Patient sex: F
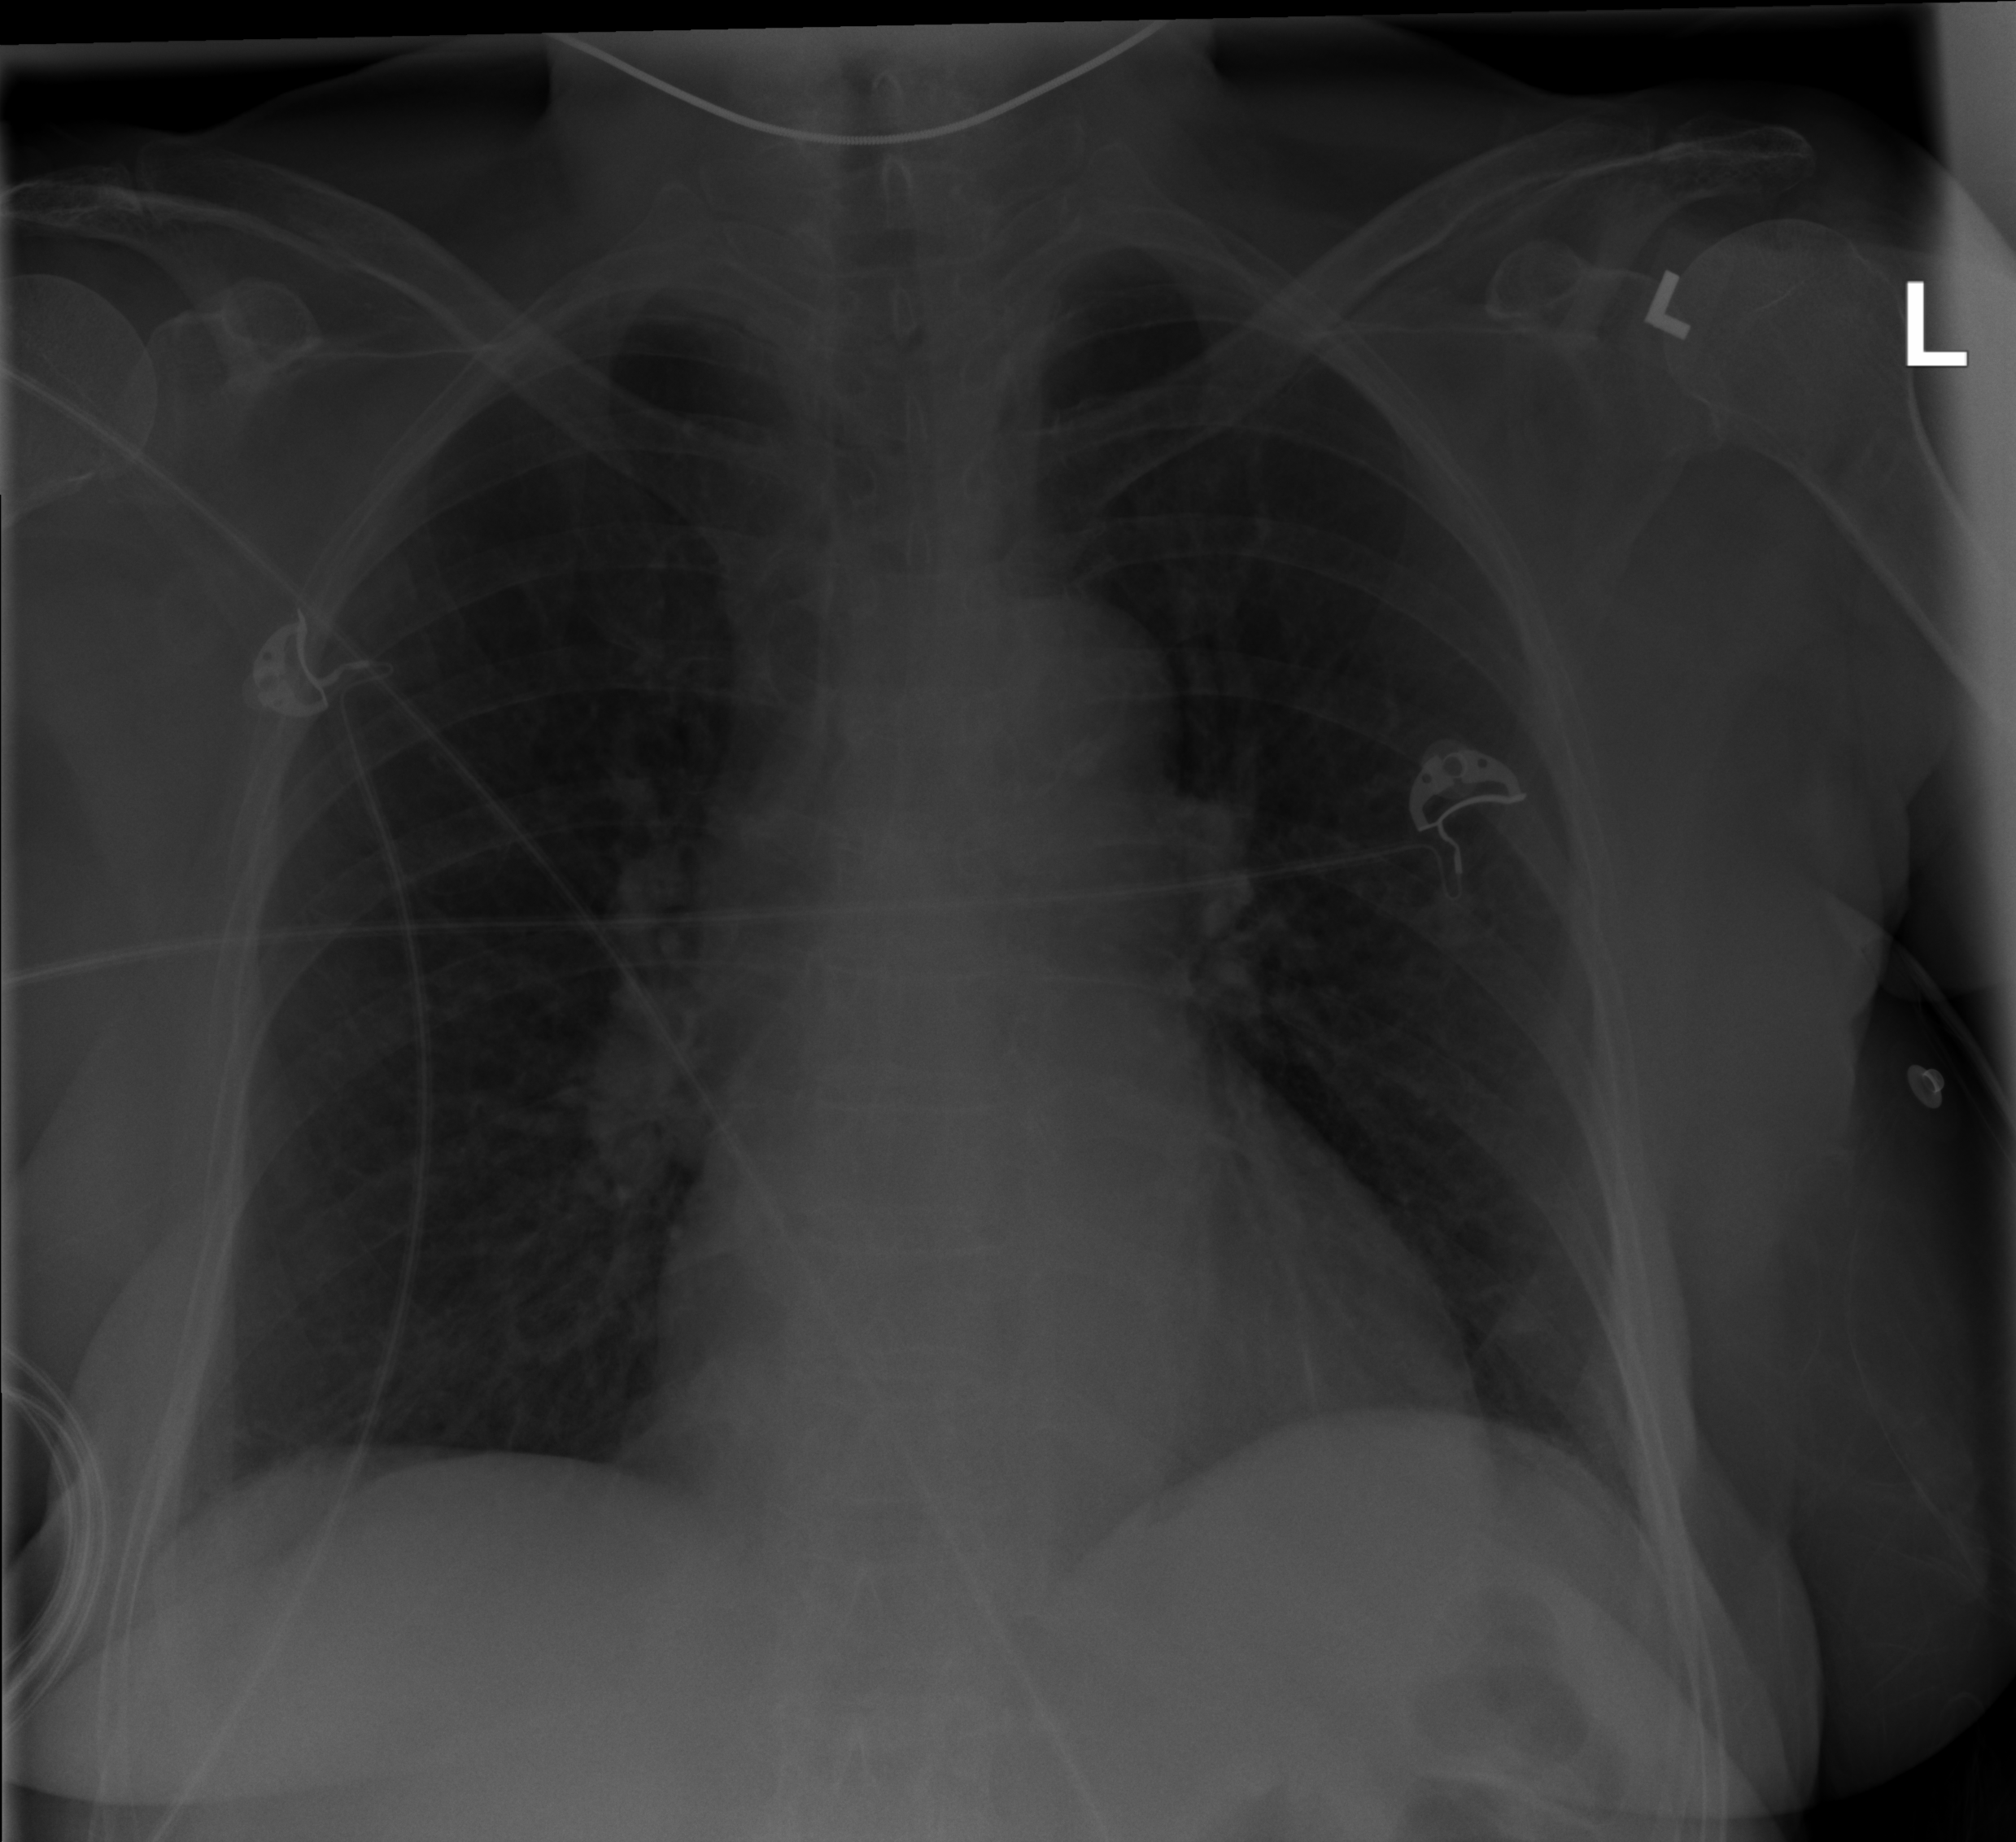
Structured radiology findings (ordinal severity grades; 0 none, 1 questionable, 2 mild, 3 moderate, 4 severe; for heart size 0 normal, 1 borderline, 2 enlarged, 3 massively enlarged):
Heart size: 0
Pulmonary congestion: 2
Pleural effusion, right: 0
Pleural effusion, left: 0
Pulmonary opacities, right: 0
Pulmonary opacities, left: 0
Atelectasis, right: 0
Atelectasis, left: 0